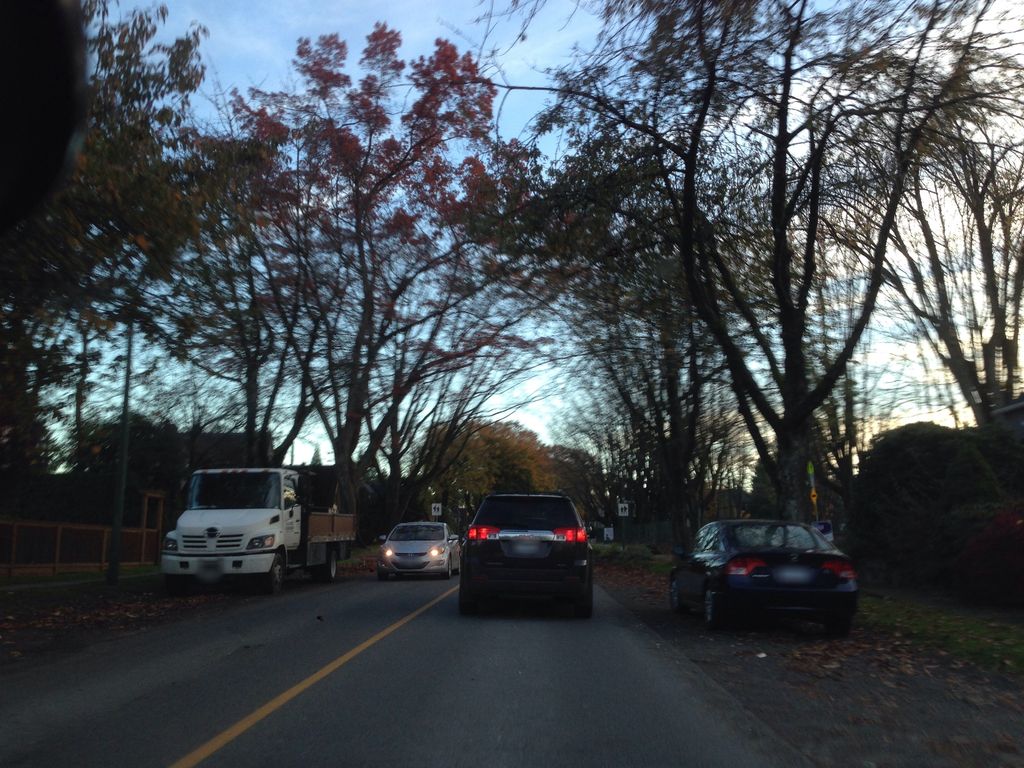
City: vancouver